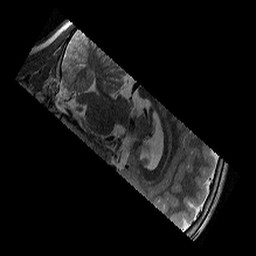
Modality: T2w
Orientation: sagittal
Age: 11
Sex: male
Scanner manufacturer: siemens
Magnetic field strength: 3 T
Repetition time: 9.23 s
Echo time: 0.067 s